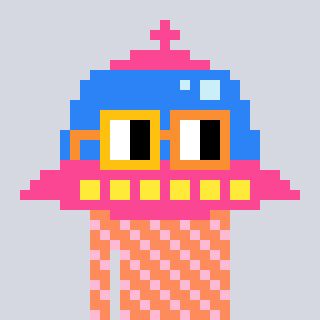
a pixel art character with square yellow and orange glasses, a ufo-shaped head and a peachy-colored body on a cool background